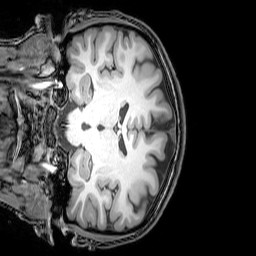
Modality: T1w
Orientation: coronal
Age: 21
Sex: female
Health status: healthy
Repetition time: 0.081 s
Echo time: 0.037 s